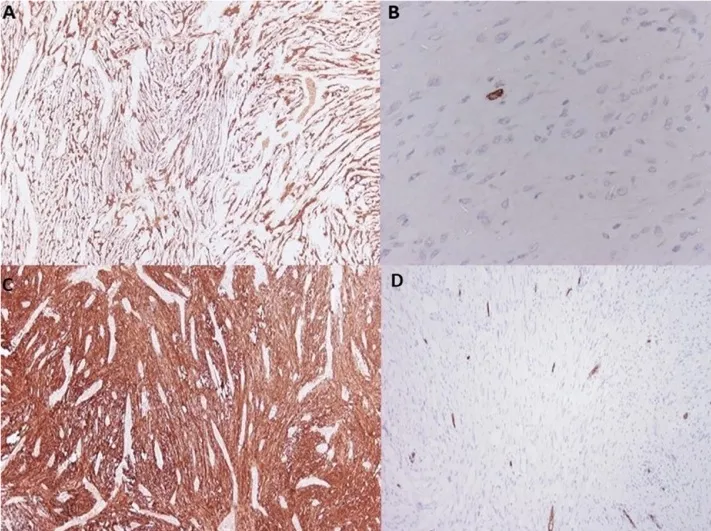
Tumor cells are positive for S-100 protein in both cases (IHC case 1, 4x Fig. 3A), (IHC case 2, 4x Fig. 3C) and negative for CD-117 protein (ICH case 1, 40x Fig. 3B) and CD-34 (IHC case 2, 10x Fig. 3D).
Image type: pathology (immunostaining)